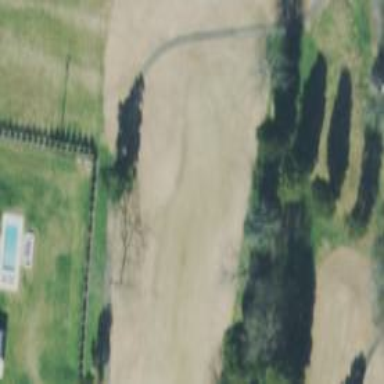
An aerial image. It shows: Golf fairway in the image.